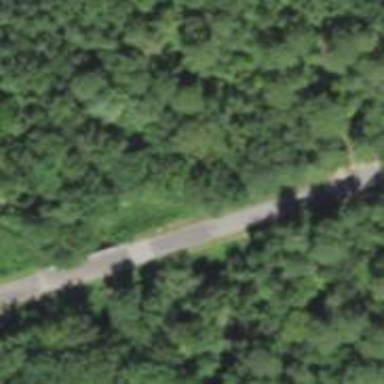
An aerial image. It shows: Tertiary road on asphalt surface on bridge.